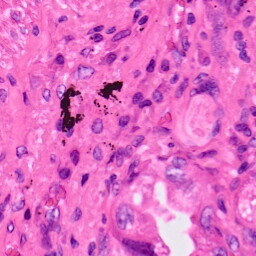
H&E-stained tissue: Lung